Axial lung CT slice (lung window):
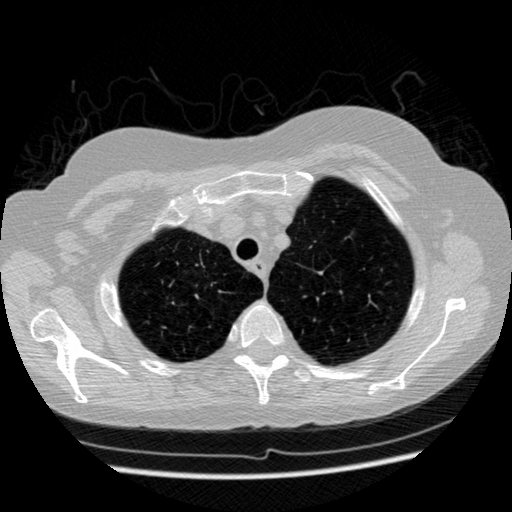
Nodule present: no